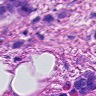
Metastatic tissue present: yes